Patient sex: F
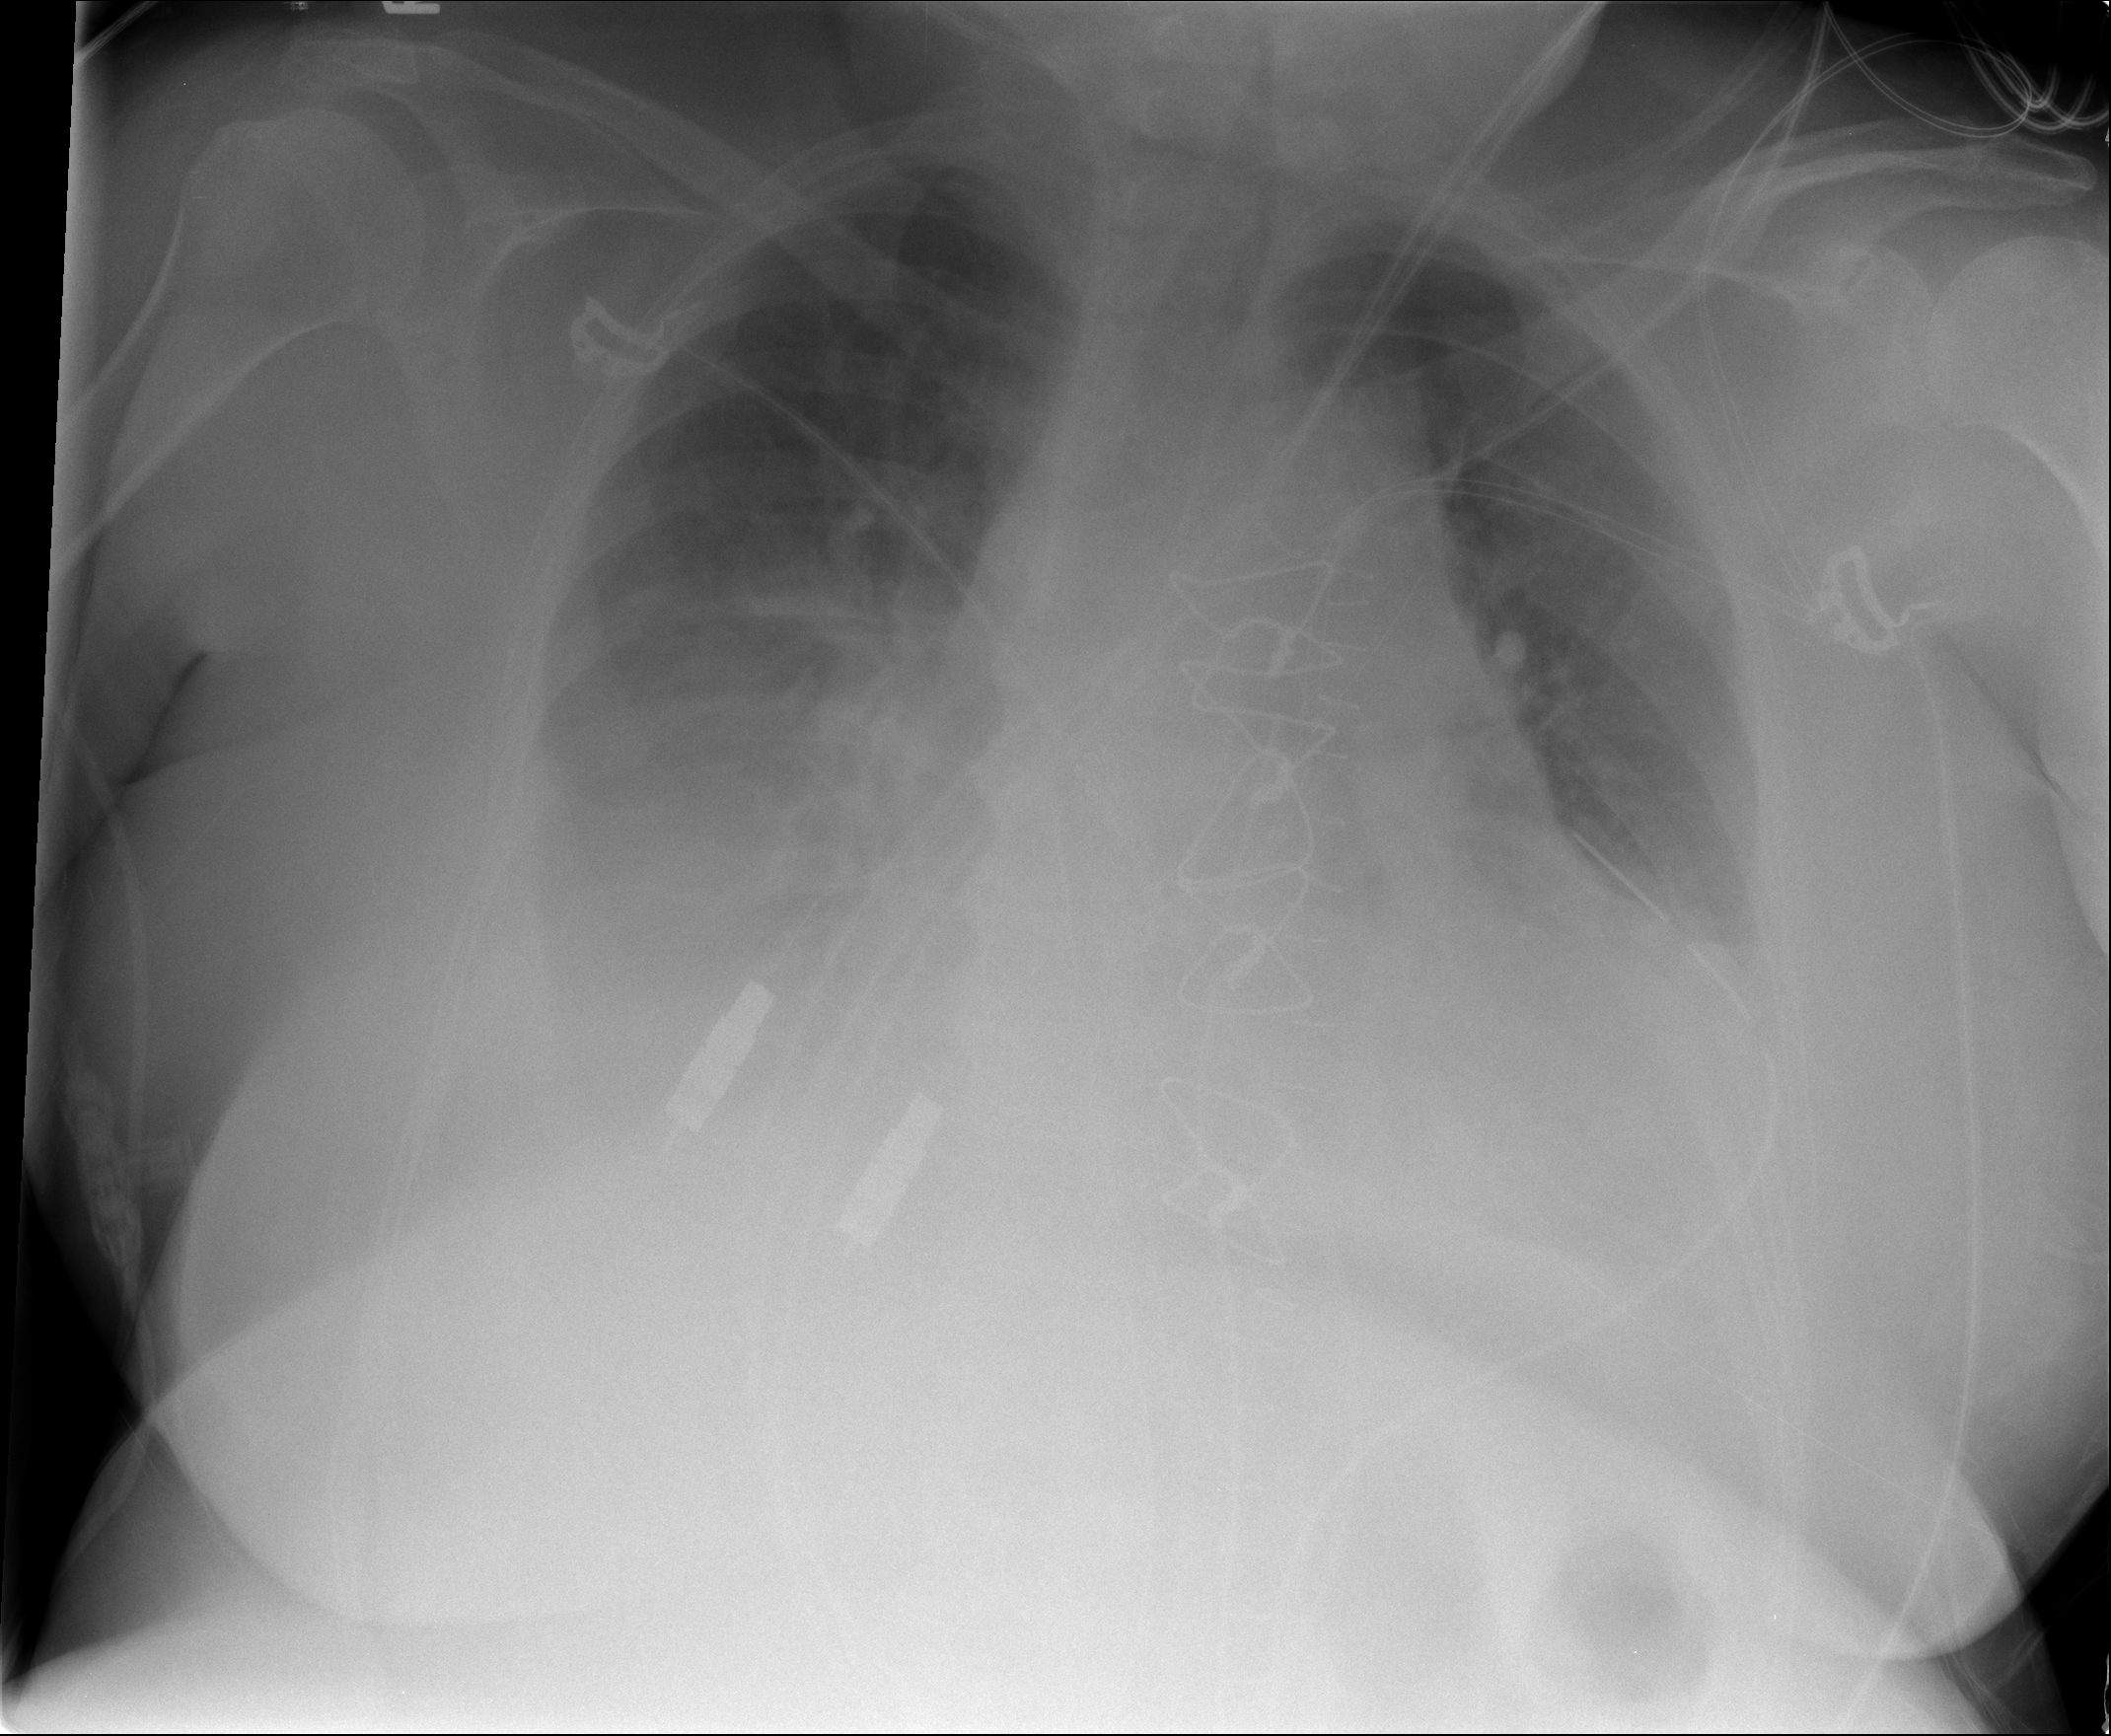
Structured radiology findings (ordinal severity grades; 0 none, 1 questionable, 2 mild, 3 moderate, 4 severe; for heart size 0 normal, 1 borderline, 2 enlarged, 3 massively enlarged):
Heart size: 2
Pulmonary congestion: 3
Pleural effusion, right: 3
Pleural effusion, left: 3
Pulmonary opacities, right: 1
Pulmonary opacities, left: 0
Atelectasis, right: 3
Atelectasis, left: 3